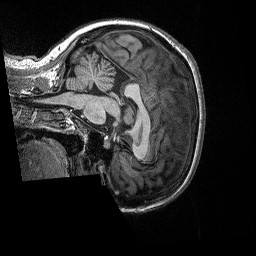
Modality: T1w
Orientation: sagittal
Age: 43
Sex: female
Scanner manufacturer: siemens
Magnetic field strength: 3 T
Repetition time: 2.3 s
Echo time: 0.00298 s